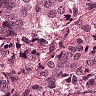
Metastatic tissue present: yes